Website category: sports
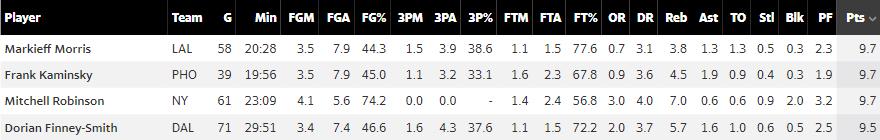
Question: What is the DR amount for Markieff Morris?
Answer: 3.1

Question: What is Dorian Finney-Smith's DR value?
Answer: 3.7

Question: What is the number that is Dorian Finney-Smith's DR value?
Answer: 3.7

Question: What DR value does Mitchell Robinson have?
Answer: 4.0

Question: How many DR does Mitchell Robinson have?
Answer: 4.0

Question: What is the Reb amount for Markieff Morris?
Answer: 3.8

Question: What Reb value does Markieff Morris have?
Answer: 3.8

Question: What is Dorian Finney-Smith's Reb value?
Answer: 5.7

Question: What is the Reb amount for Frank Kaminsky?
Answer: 4.5

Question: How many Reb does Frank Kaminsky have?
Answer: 4.5

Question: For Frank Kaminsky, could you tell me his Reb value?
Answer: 4.5

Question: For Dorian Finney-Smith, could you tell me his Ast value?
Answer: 1.6

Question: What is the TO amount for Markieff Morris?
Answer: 1.3

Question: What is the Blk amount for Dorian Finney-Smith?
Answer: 0.5

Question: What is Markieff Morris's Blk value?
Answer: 0.3

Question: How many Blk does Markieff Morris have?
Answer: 0.3

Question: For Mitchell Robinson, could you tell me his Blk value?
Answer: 2.0

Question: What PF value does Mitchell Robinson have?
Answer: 3.2

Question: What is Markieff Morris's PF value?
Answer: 2.3

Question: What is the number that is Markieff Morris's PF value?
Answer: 2.3

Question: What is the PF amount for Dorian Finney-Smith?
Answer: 2.5

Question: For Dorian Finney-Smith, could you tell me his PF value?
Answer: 2.5

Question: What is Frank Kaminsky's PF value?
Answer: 1.9

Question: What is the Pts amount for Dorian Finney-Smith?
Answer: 9.5

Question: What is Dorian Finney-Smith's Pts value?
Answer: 9.5

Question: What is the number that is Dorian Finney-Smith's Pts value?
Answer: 9.5

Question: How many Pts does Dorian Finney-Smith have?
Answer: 9.5